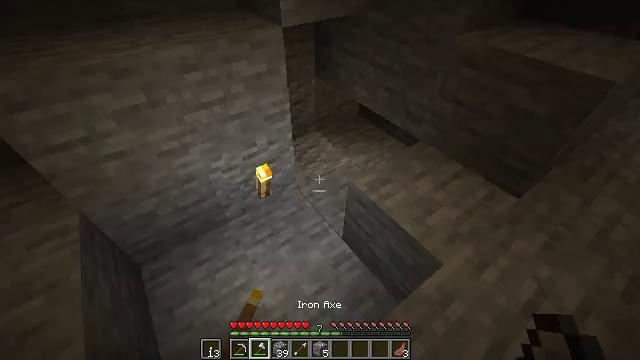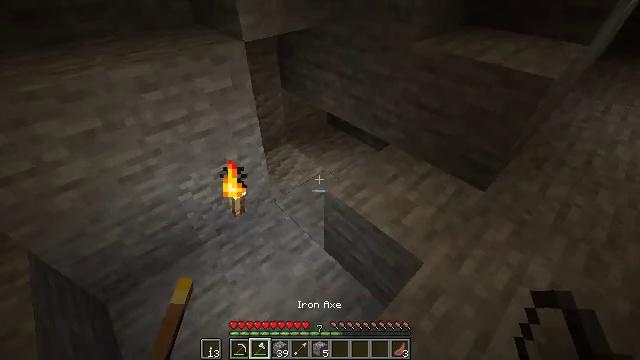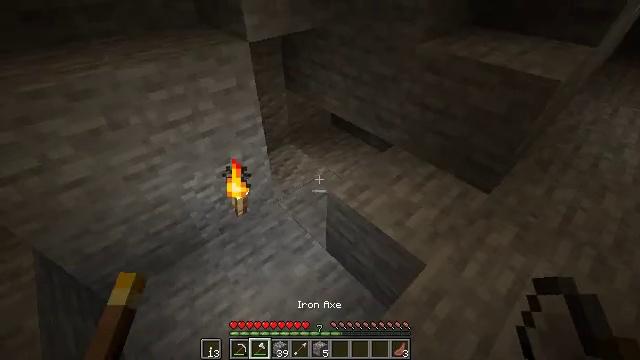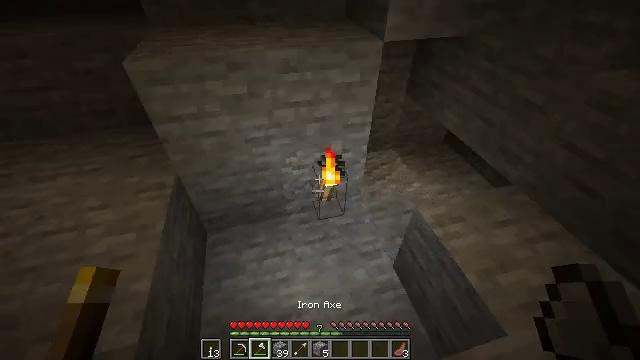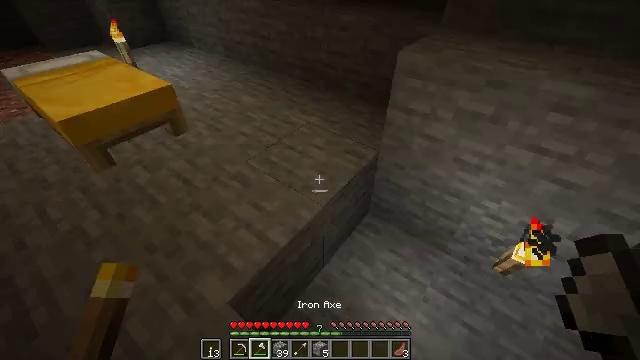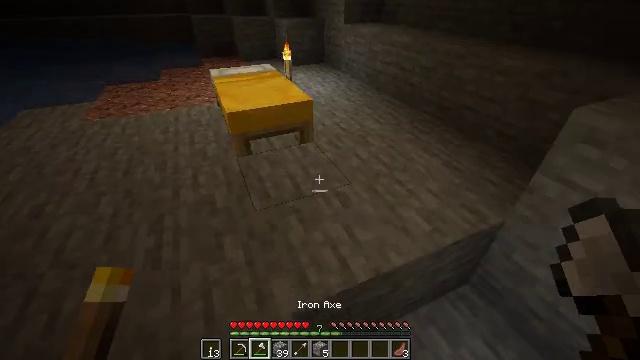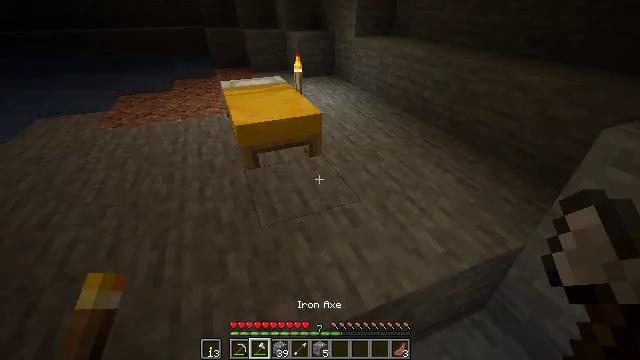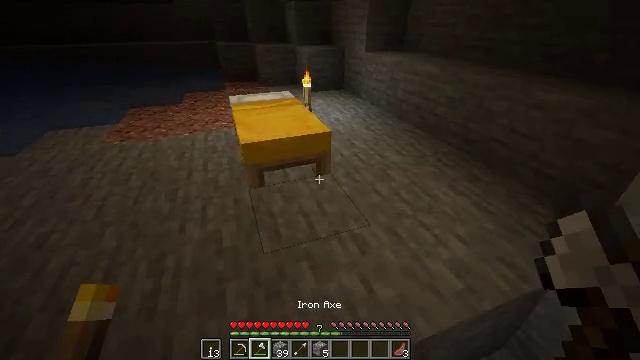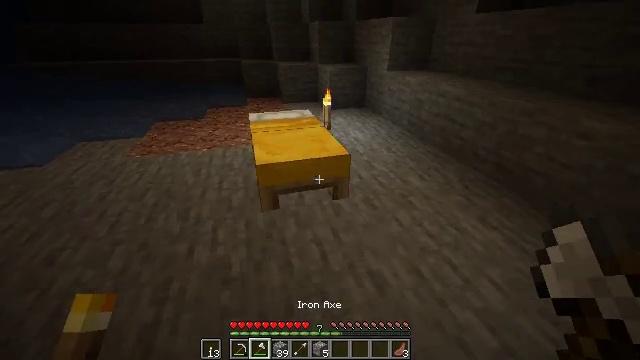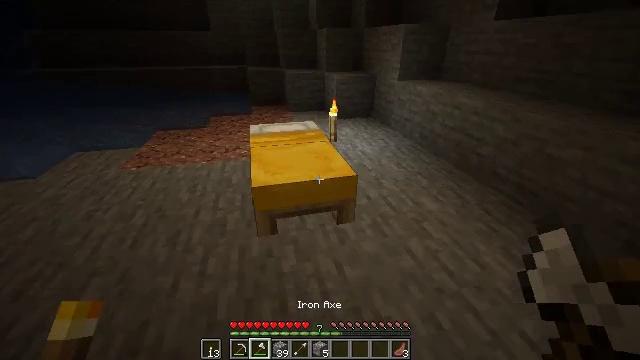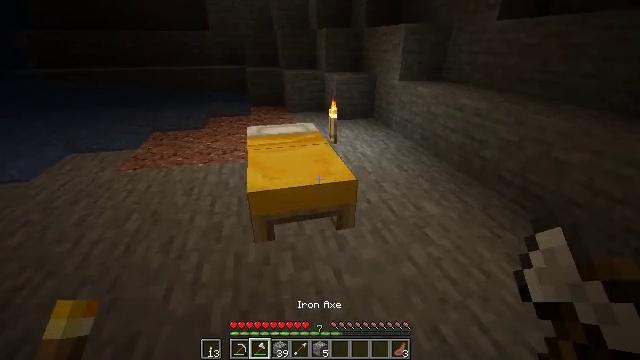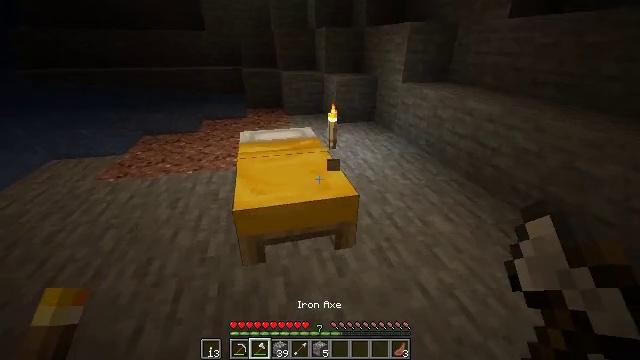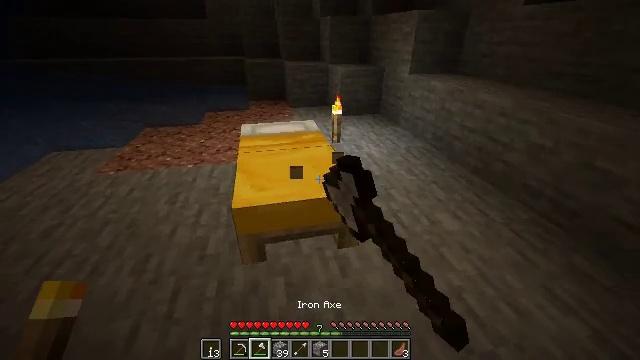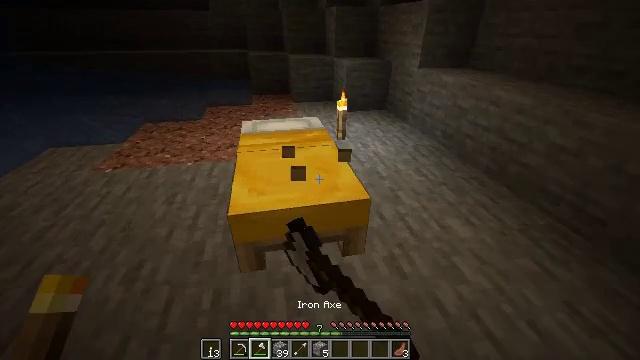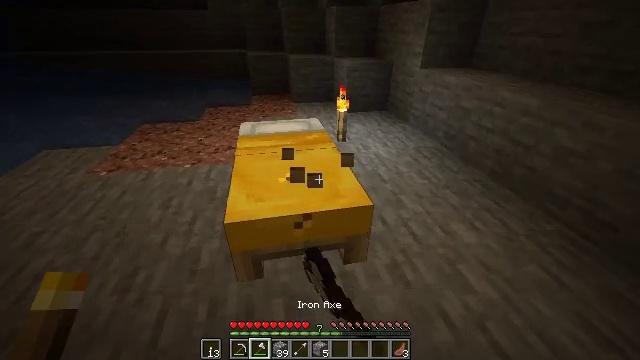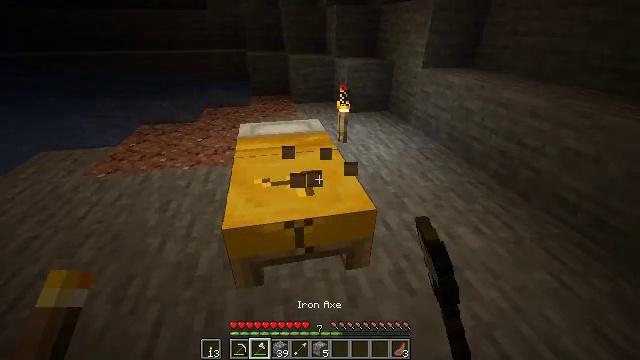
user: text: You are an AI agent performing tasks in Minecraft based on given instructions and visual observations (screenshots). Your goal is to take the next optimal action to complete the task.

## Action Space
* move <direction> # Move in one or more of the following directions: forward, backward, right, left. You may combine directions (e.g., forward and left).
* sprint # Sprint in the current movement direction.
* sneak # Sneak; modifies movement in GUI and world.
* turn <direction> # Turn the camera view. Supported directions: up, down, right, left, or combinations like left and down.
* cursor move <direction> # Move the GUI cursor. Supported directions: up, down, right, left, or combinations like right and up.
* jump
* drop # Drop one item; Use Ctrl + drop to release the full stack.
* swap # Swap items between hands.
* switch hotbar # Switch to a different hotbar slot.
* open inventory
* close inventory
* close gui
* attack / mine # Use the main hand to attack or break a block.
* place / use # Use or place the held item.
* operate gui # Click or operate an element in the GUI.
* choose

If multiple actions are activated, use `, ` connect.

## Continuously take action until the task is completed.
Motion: motion action
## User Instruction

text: Remove the yellow bed.
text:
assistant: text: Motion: turn right and up
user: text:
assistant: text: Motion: no_op
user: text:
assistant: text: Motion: turn left
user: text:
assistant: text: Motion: turn left
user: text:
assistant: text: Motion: move forward, turn left and up
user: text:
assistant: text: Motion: move forward, turn left and up
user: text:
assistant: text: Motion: move forward, turn left and up
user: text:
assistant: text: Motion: move forward, turn left and up
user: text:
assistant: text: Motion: move forward, turn left and up
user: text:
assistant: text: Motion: move forward
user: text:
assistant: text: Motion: move forward, attack / mine
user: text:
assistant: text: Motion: move forward, turn down, attack / mine
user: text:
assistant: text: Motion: turn left and down, attack / mine
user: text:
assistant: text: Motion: attack / mine
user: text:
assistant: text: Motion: attack / mine
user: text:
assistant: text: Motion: attack / mine
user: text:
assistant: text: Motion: attack / mine
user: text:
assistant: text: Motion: attack / mine
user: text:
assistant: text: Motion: move forward, attack / mine
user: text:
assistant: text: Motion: move forward, attack / mine
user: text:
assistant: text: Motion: move forward, attack / mine
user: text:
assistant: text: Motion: move forward
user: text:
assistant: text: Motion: move forward, turn left and down
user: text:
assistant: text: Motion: no_op